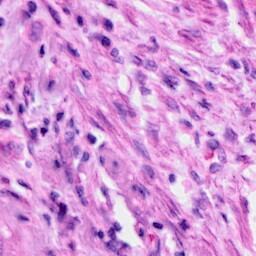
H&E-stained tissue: Cervix